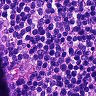
Metastatic tissue present: no